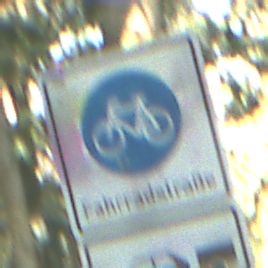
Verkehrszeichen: BeginnFahrradstrasse
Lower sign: MehrspurigeFahrzeugeFrei2
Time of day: Midday
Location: Outdoor (Nature)
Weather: Clear
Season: NotSpecified
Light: Natural